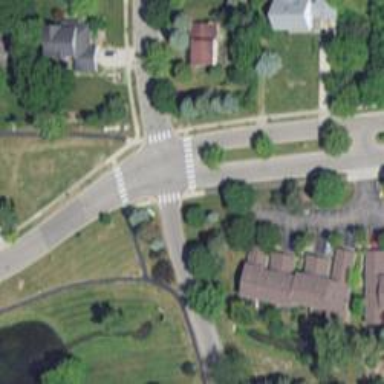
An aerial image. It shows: Pedestrian crossing with zebra markings on footway.